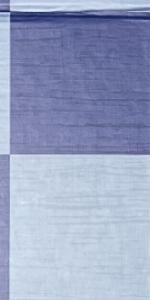
Label: Empty